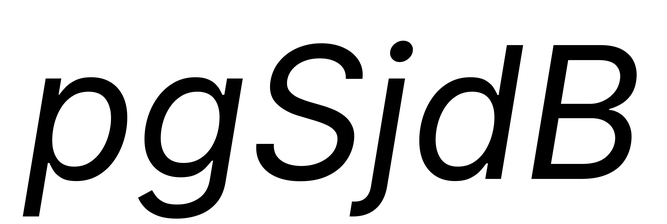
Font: Inter-Italic_Italic